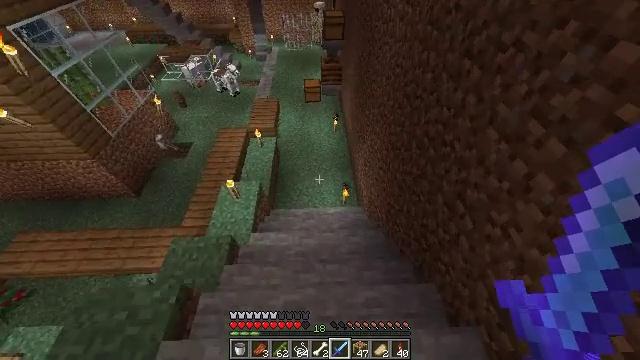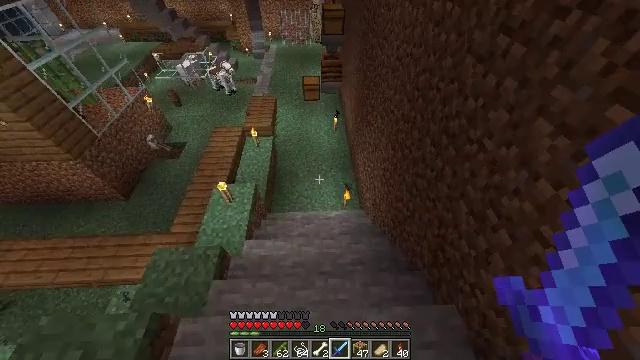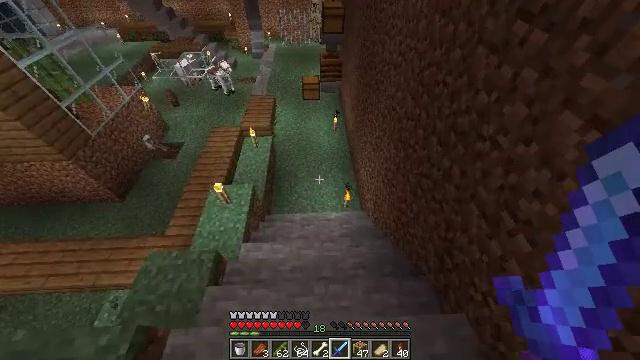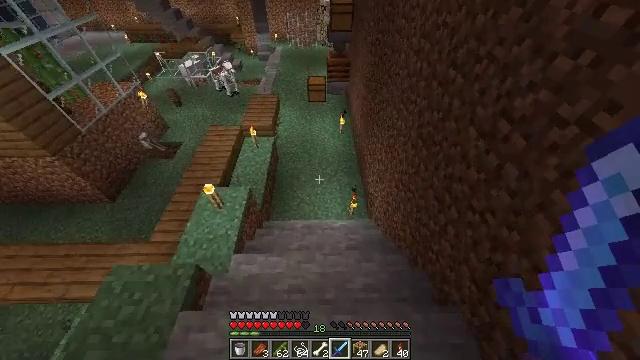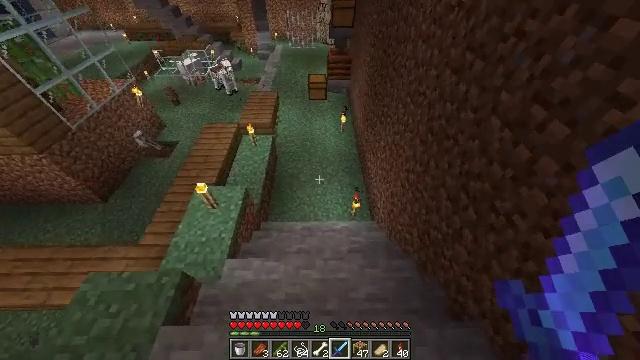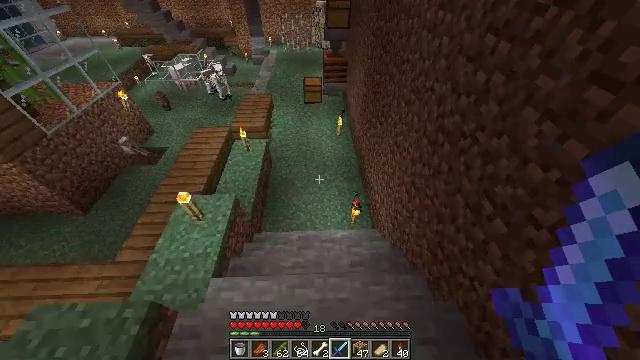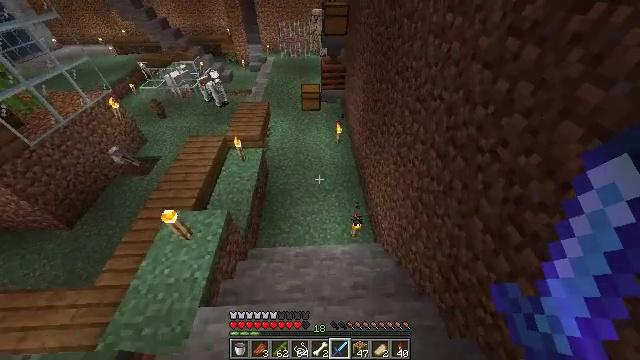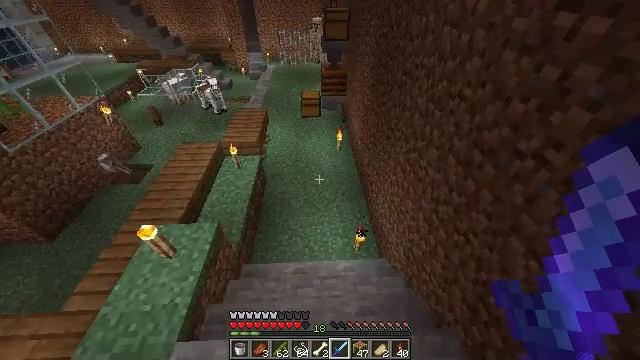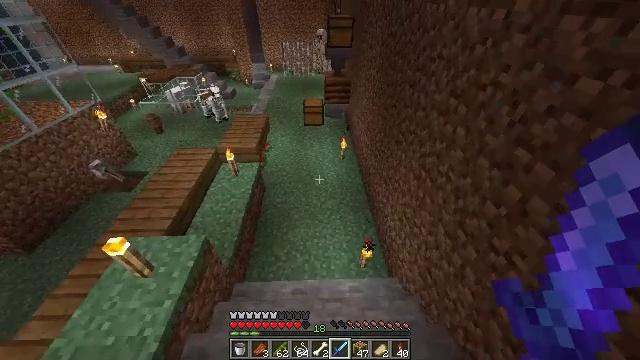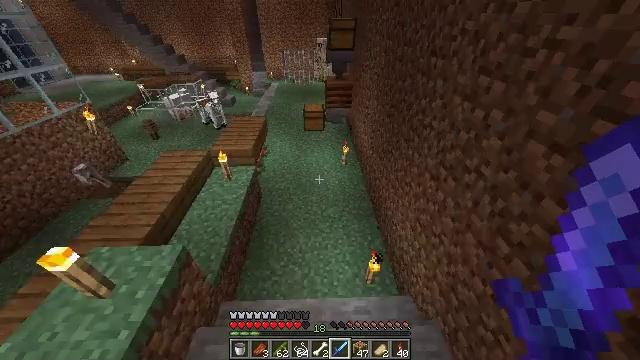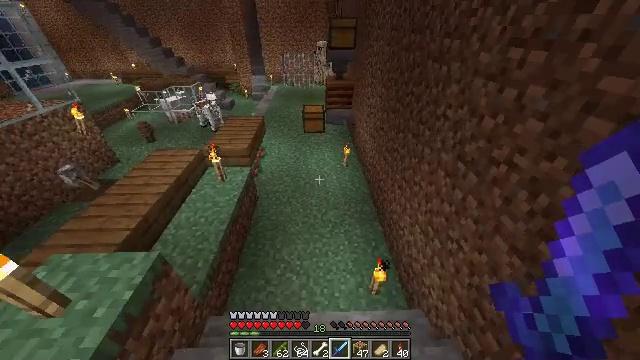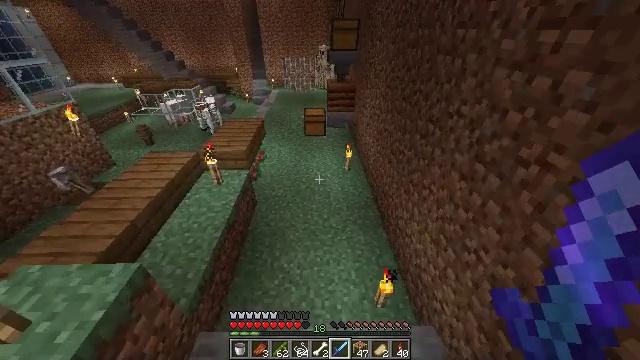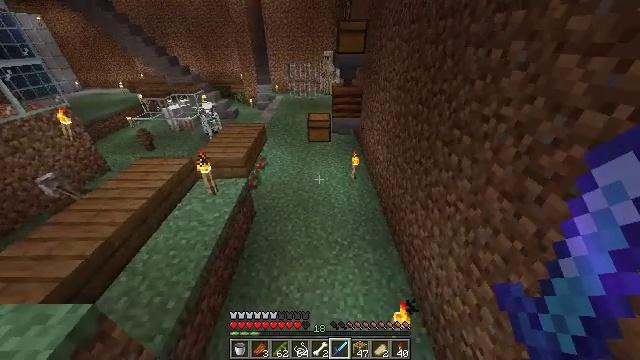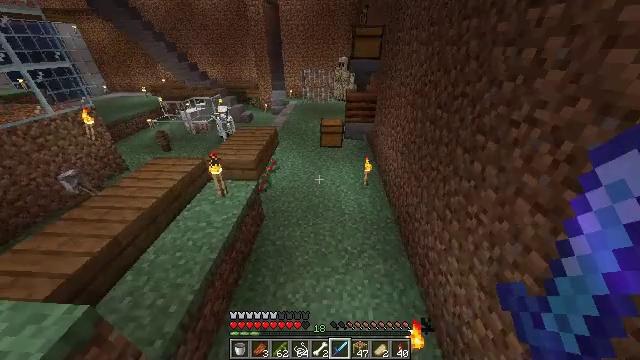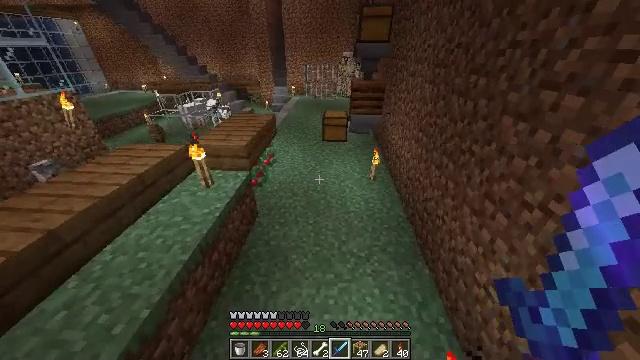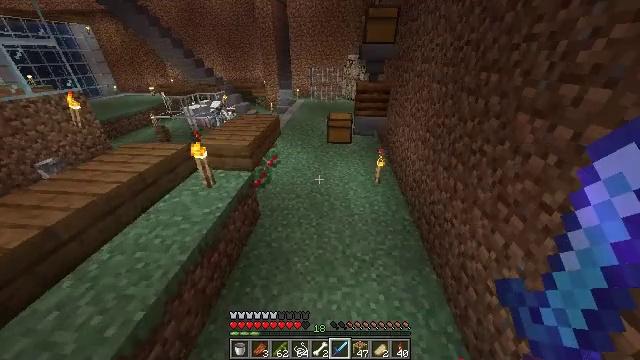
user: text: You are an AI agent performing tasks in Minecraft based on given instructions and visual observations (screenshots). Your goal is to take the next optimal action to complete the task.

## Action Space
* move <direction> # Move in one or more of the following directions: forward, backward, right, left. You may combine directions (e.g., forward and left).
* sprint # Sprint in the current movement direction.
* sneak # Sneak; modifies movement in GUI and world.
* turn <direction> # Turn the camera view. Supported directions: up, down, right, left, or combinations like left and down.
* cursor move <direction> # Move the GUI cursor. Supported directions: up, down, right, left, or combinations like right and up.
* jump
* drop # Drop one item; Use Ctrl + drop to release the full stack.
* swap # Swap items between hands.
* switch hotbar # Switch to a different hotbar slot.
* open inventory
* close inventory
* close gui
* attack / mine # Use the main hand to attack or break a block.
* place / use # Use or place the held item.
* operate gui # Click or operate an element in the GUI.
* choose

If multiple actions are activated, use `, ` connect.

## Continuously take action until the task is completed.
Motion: motion action
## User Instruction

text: Craft some scaffolding.
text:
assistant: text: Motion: move forward, sprint
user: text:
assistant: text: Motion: move forward, sprint
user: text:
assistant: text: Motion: move forward, sprint, turn left and up
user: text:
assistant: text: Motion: move forward
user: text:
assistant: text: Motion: move forward, turn right and up
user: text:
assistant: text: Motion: move forward, turn up
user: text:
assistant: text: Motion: move forward, turn up
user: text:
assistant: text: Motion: move forward, turn up
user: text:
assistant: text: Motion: move forward, sprint, turn up
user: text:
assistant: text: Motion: move forward, sprint, turn up
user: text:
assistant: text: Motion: move forward, sprint, turn up
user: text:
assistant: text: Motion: move forward, sprint, turn left and up
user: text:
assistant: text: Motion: move forward, sprint, turn left and up
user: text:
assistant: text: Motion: move forward
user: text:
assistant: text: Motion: move forward, turn left
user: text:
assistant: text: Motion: move forward, turn left and up
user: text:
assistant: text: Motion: move forward, sprint, turn left and up
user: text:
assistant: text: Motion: move forward, sprint, turn left
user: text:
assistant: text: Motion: move forward, sprint
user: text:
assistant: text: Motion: move forward, sprint
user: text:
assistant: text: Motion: move forward
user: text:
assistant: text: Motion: move forward, turn up
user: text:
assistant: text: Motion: move forward
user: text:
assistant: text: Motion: move forward, turn right and up
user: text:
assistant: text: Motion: move forward
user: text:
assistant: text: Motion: move forward
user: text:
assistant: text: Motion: move forward
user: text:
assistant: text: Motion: move forward
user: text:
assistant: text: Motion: move forward, jump
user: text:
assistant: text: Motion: move forward, turn left, jump